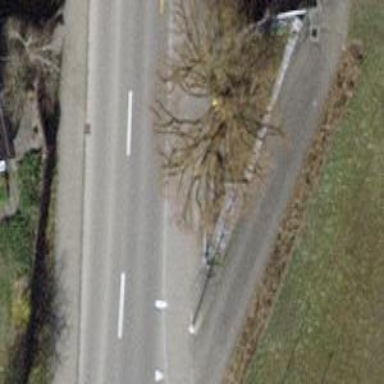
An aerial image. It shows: Post box is visible.